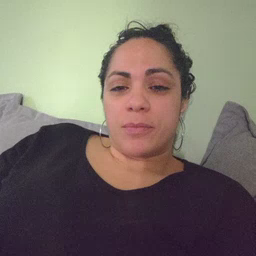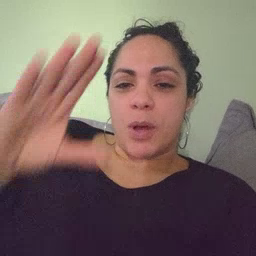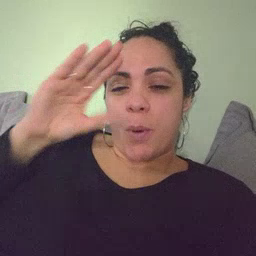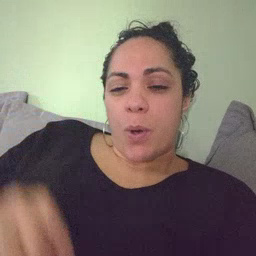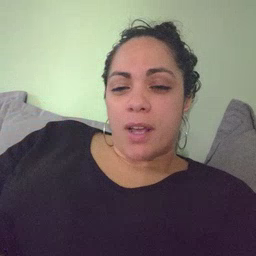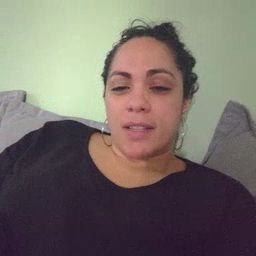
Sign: boy